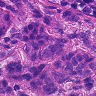
Metastatic tissue present: yes